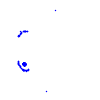
Particle: electron